Question: I have a background image and I give the fixed scroll, I mean I create stick bar in the bottom, like in the picture below:

In this picture, the sticky bar in the bottom, not responsive.
this my code css:
'''
.affix {
bottom:-1px;
width: 100%;
display:block;
background-size: 100%;
position:fixed;
z-index: 9999 !important;
}
'''
this stick bar bottom or background color fixed scroll works fine in the desktop version and mobile version (if mobile version the screen is above the size 5,5 inch works fine but in mobile version the screen size under 4 inches the sticky bar bottom or background color green fixed scroll not responsive)
I try to change the meta tag viewport not effect, this my meta tag viewport :
'''
<meta name="viewport" content="width=device-width, initial-scale=1.0, maximum-scale=1.0, user-scalable=0">
'''
I use bootstrap version 3.3.7
how to make the stick bar bottom or background color green fixed scroll can responsively?
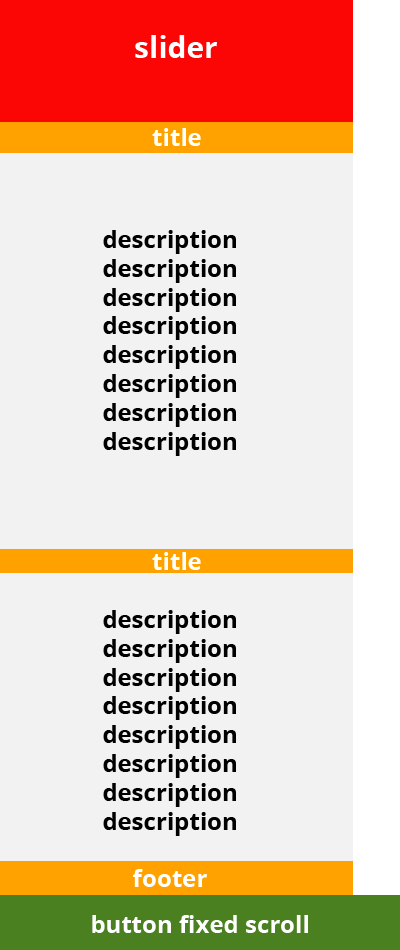
Answer: Have you tried hiding the horizontal overflow of the page by using 'html, body { overflow-x: hidden; }'?